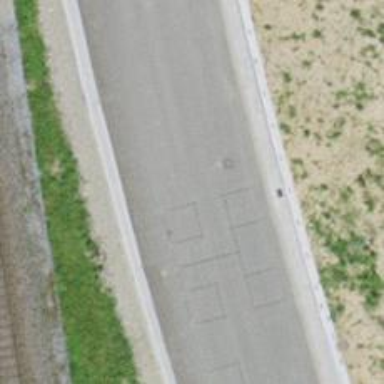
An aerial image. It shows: Asphalt motorroad with trunk classification.